Question: I have created one SVG line chart. Please refer below screenshot.

Refer below SVG element for line chart.
'''
<svg>
-------------------------------------------------------------
<path id="Ram" fill="none" stroke-width="3" stroke="url(#container_Ram1Gradient)" stroke-linecap="butt" stroke-linejoin="round" d="M 142.8 90.51999999999998 L 213.6 371.32 M 213.6 371.32 L 284.4 306.52 M 284.4 306.52 L 355.2 241.71999999999997 M 355.2 241.71999999999997 L 426 163.96000000000004 M 426 163.96000000000004 L 496.8 224.44000000000003 M 496.8 224.44000000000003 L 567.5999999999999 129.39999999999998 M 567.5999999999999 129.39999999999998 L 638.4 202.83999999999997 M 638.4 202.83999999999997 L 709.2 215.8 " clip-path="url(#ChartAreaClip)"/>
-------------------------------------------
</svg>
'''
i want to perform animation in that line chart. that means the line chart will be displayed dynamically / it will draw on run time.
Please refer below link.
<URL>
i dont want to use '<animate> and <animateMotion>' or any thing related SVG animation . because some animation not working in all the browsers.
so i want to perform pure jquery animation (i.e using jquery.animate method). how can i create or apply the animation in line chart using jquery animate method or any other way ?
Thanks,
Siva
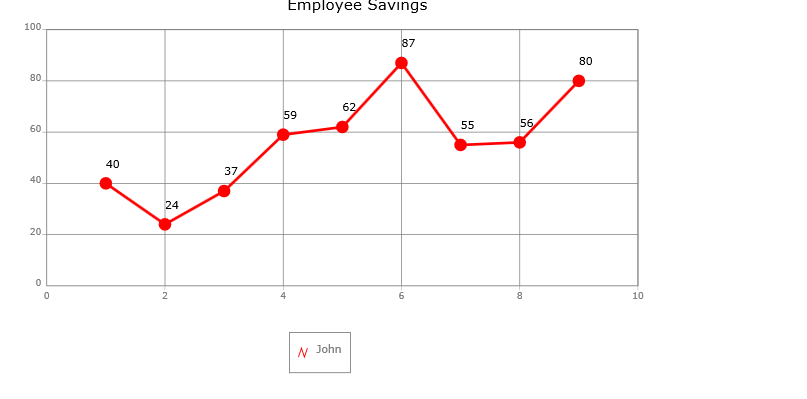
Answer: First you can store your data in an json object:
'''
{
"John": [
{
"x": 142.8,
"y": 90.52
},
{
"x": 213.6,
"y": 371.32
}
]
}
'''
The svg path will be something like this:
'''
<path id="Ram" fill="none" stroke-width="3" stroke="url(#container_Ram1Gradient)" stroke-linecap="butt" stroke-linejoin="round" d="" clip-path="url(#ChartAreaClip)"/>
'''
Now you have to fill the path with javascript/jquery with something like this:
'''
var counter = 0;
function addPoint(x, y, isFirst){
var new_point = (isFirst? " M " : " L ")+x+" "+y;
$('#Ram').attr("d", $('#Ram').attr("d")+""+new_point);
counter++;
if(counter < John.length){
setTimeout(addPoint(John[counter].x, John[counter].y, false),200); // Add a new point after 200 milliseconds
}
}
addPoint(John[0].x, John[0].y, true);
'''